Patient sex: M
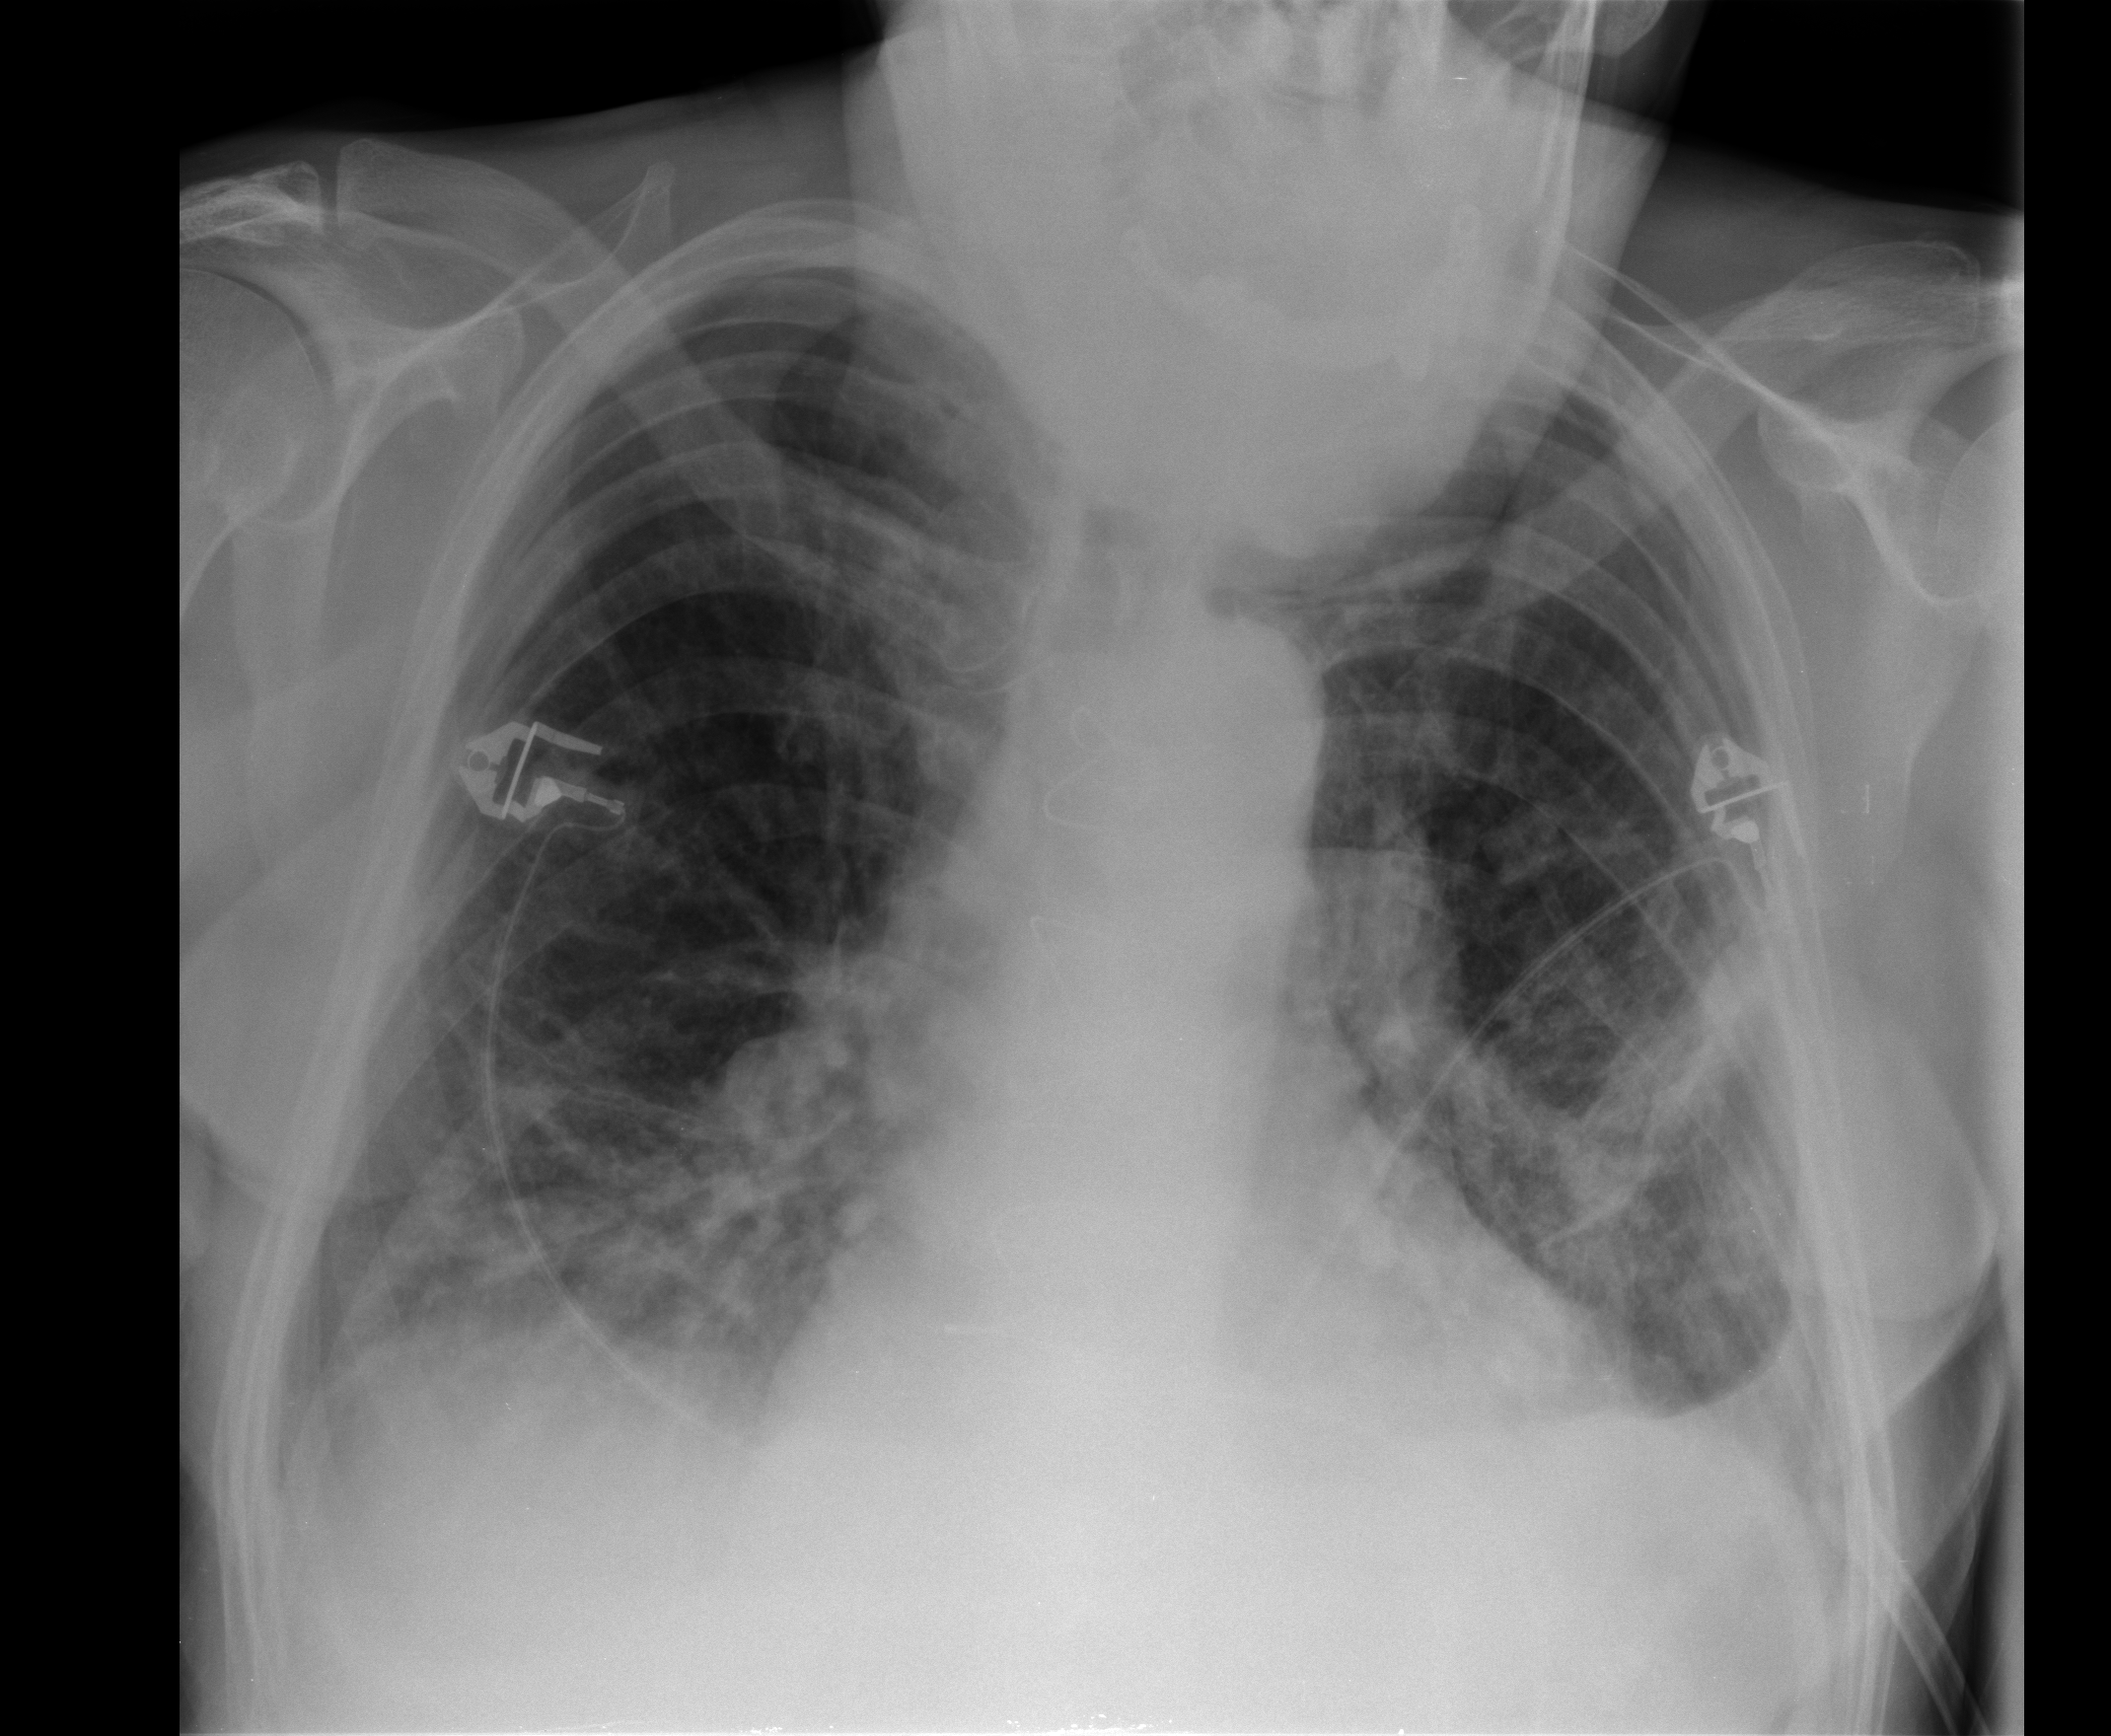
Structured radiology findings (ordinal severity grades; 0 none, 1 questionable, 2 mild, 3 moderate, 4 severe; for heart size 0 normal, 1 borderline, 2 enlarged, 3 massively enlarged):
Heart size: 2
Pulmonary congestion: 2
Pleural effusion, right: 2
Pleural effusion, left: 2
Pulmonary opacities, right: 2
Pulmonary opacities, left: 2
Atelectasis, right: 2
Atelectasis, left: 2